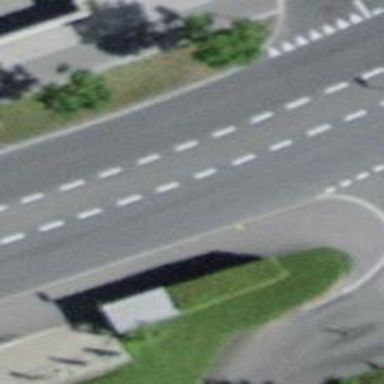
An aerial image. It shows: Bus stop with sheltered platform for public transport.